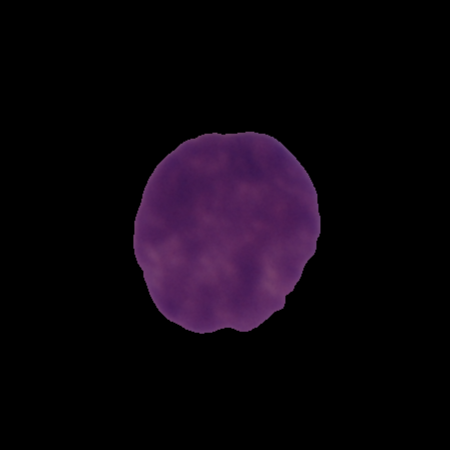
Label: healthy